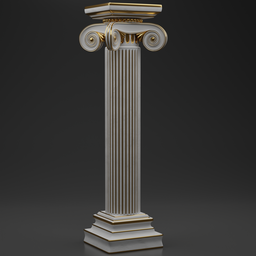
Label: architecture